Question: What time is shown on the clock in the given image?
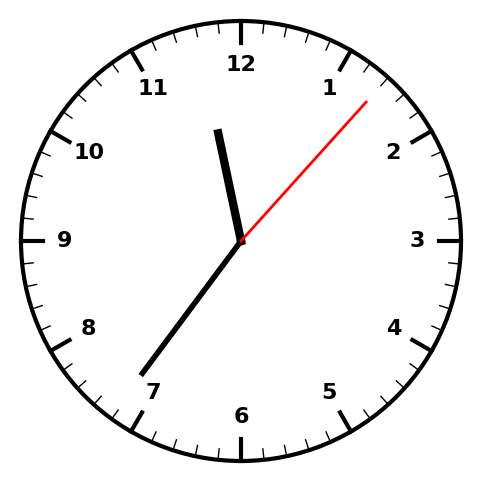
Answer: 11:36:07